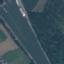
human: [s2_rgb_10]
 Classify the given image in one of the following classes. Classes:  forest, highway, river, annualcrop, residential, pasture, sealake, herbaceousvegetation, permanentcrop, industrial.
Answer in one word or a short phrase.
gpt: River